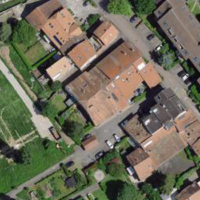
EUNIS habitat code: 55
Species observed at this site:
Bellis perennis